Question: I am new in python and I just graduated and my thesis was about vibratory analysis, so when I started learning python. I wanted to make an an app that reads the signal and gives spesific informations about the graph such as peaks, here is what I have for now
'''
import tkinter as tk
from tkinter import ttk
from tkinter import filedialog as fd
import matplotlib.pyplot as plt
from matplotlib.widgets import Cursor
import numpy as np
import os
Raw_1 = []
Raw_2 = []
clean_1 = []
clean_2 = []
# create the root window
root = tk.Tk()
root.title("Yazid ")
root.resizable(True, True)
root.geometry("400x400")
# full screen
class FullScreenApp(object):
def __init__(self, master, **kwargs):
self.master = master
pad = 3
self._geom = "200x200+0+0"
master.geometry(
"{0}x{1}+0+0".format(
master.winfo_screenwidth() - pad, master.winfo_screenheight() - pad
)
)
master.bind("<Escape>", self.toggle_geom)
def toggle_geom(self, event):
geom = self.master.winfo_geometry()
print(geom, self._geom)
self.master.geometry(self._geom)
self._geom = geom
def select_file():
filetypes = (("text files", "*.txt"), ("All files", "*.*"))
# get the txt file
filename = fd.askopenfilename(
title="select file", initialdir="/", filetypes=filetypes
)
# Get the raw list
for line in open(filename, "r"):
lines = [i for i in line.split(" ")]
Raw_1.append(lines[0].replace(",", "."))
Raw_2.append(lines[1].replace(",", "."))
# clean means get rid of the first three lines
for item in Raw_1[3:]:
clean_1.append(item)
for item in Raw_2[3:]:
clean_2.append(item)
# convert to float (geting the X and Y axes)
x = [float(i) for i in clean_1]
y = [float(i) for i in clean_2]
# plotting the points
fig = plt.figure()
ax = fig.subplots()
ax.plot(x, y, color="r")
ax.grid()
# naming the x axis
plt.xlabel(Raw_2[0])
# naming the y axis
plt.ylabel(Raw_1[0])
# title graph
fname = os.path.splitext(filename)[0]
name = os.path.basename(fname)
plt.title(name)
# Defining the cursor
cursor = Cursor(ax, horizOn=True, vertOn=True, useblit=True, color="r", linewidth=1)
# Creating an annotating box
annot = ax.annotate(
"",
xy=(0, 0),
xytext=(-40, 40),
textcoords="offset points",
bbox=dict(boxstyle="round4", fc="linen", ec="k", lw=1),
arrowprops=dict(arrowstyle="-|>"),
)
annot.set_visible(False)
# function to show the plot
plt.show()
# open button
open_button = ttk.Button(root, text="Open a File", command=select_file)
open_button.pack(expand=True)
# run the application
root.mainloop()
'''
I am removing the first three lines because the first line contains the name of each column and the next two lines have some transient (I have more than 1600 values)
My code gives the following result

I want it to mark those peaks and give me their value on the y axes
and thank you
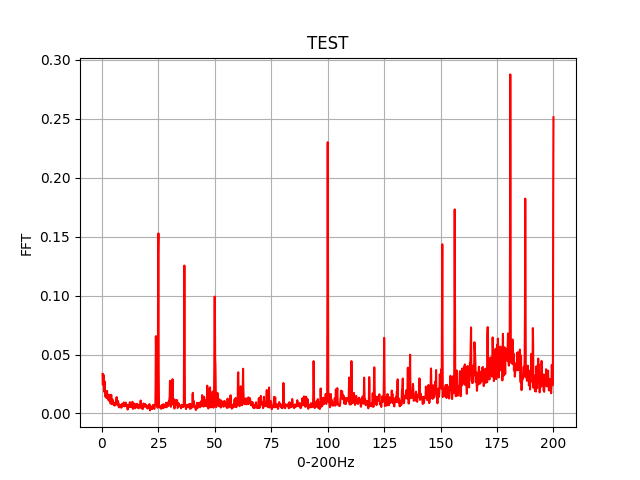
Answer: You could start with <URL>. In the documentation you will find how to do an example like this.
<URL>
The orange crosses are the points selected with 'find_peaks', you have several parameters to tune, and it will probably be more productive than if you try to implement from scratch. After that if your can do a better job what is done by that function you can contribute to the library with your implementation.